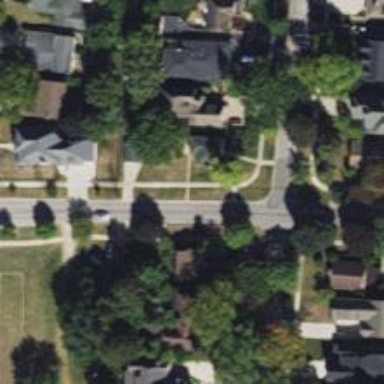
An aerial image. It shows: Residential road with asphalt surface and separate sidewalk.